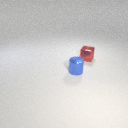
small red metal cube to the right of small blue metal cylinder